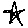
Label: star